Interaction volume radius: 5 \u00c5
Interaction volume height: 15 \u00c5
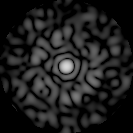
Disorder parameter: 0.8496